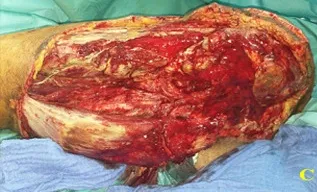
After multiple debridement.
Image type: medical_photograph (other_medical_photograph)